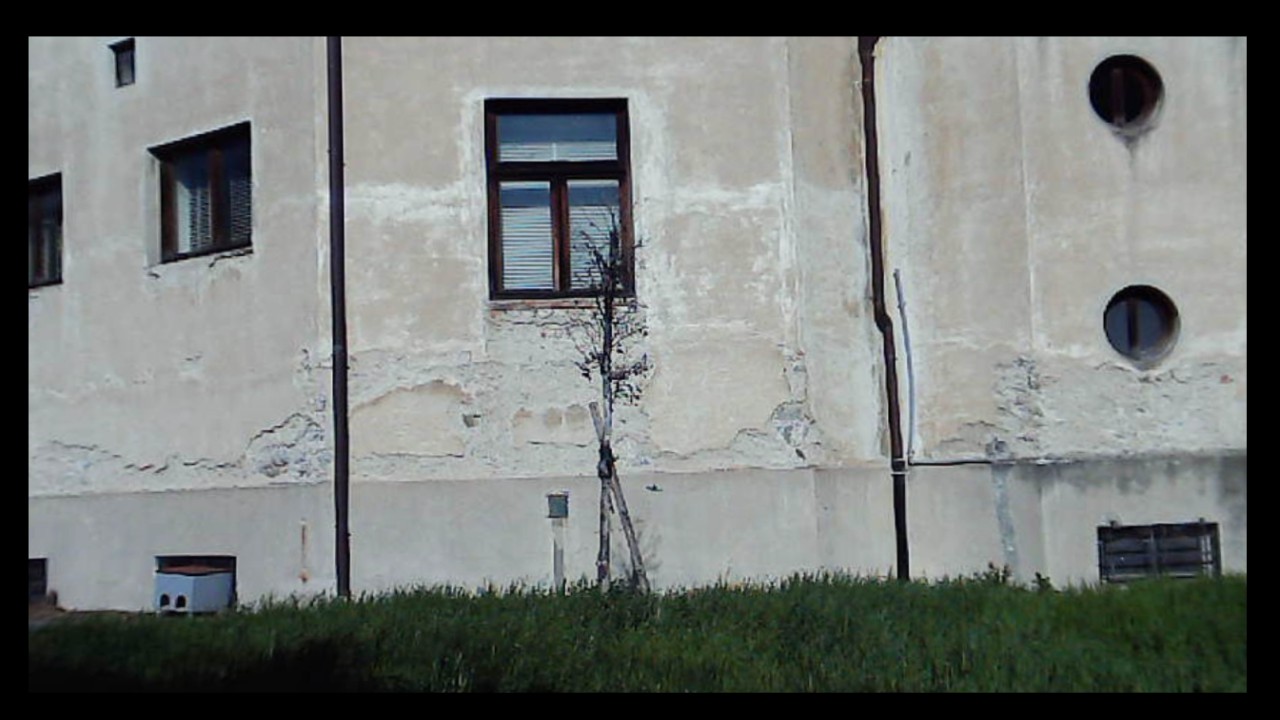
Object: Betafpv air75